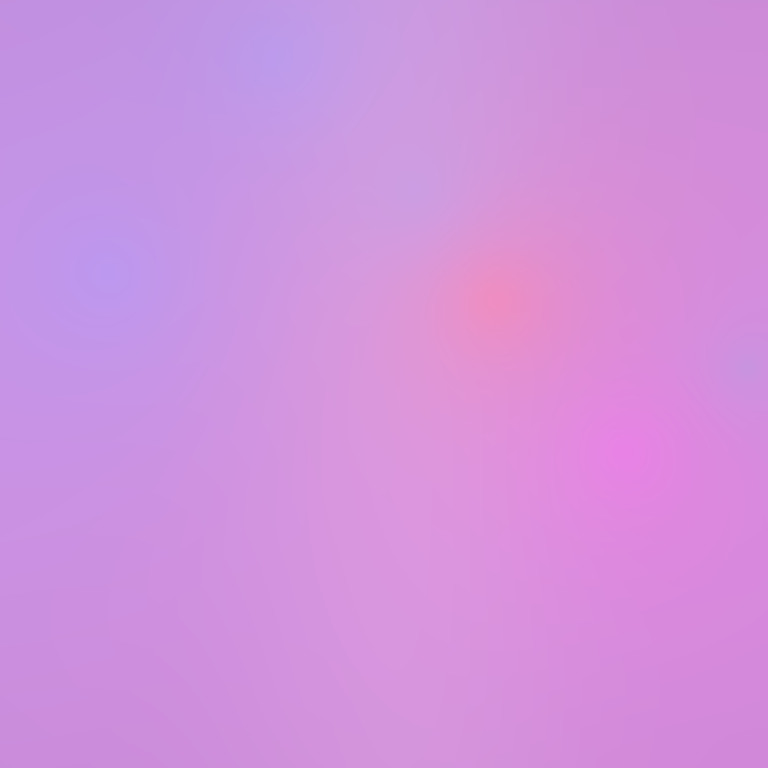
Abstract light effect, smooth gradient from soft lavender to gentle pink, serene atmosphere, diffuse glow, no room, no furniture, no objects.